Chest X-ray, AP view. Patient: 48 years old, sex M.
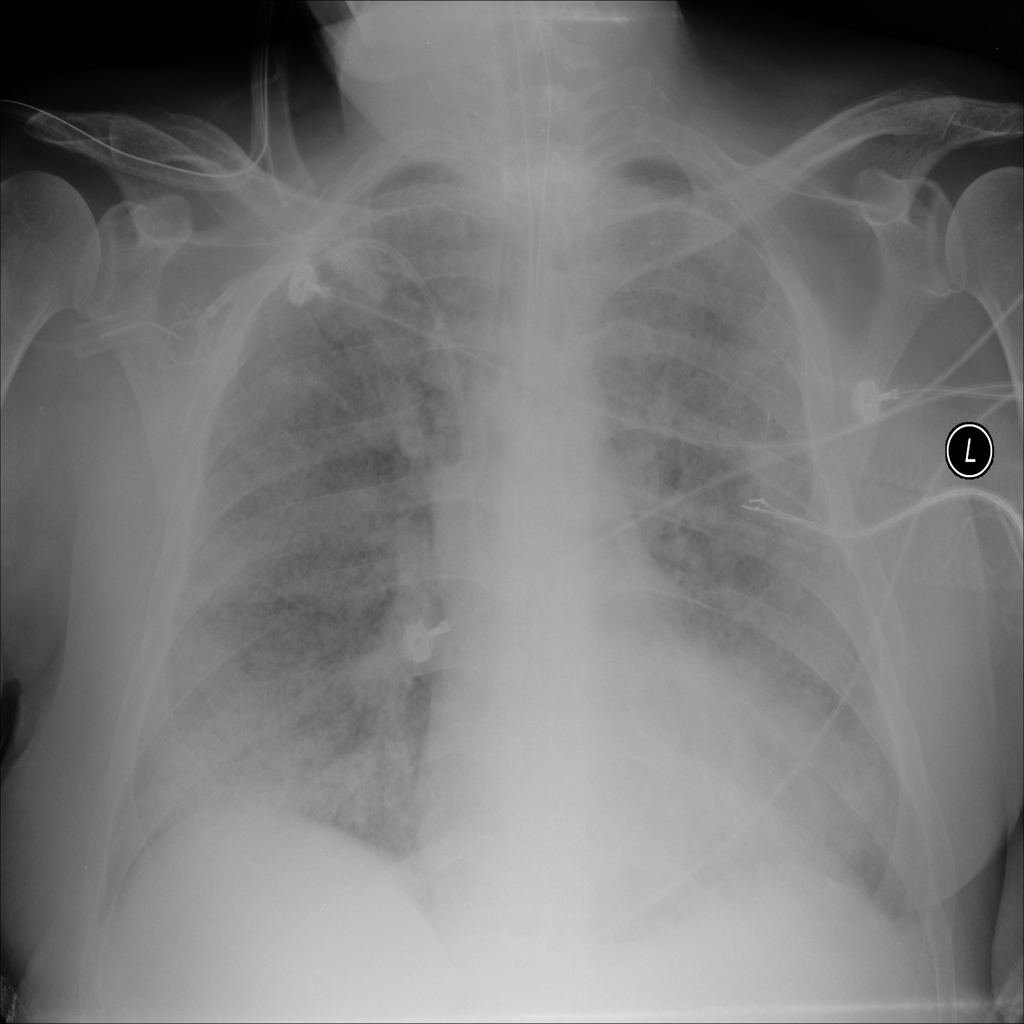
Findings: Fibrosis, Infiltration